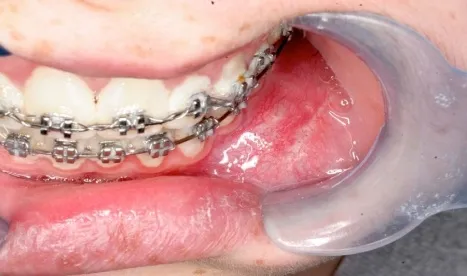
Clinical left mandibular swelling.
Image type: pathology (fish)